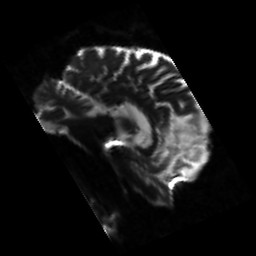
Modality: sbref
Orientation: sagittal
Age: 58
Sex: male
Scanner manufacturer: siemens
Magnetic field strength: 3 T
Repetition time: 4.5 s
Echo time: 0.103 s